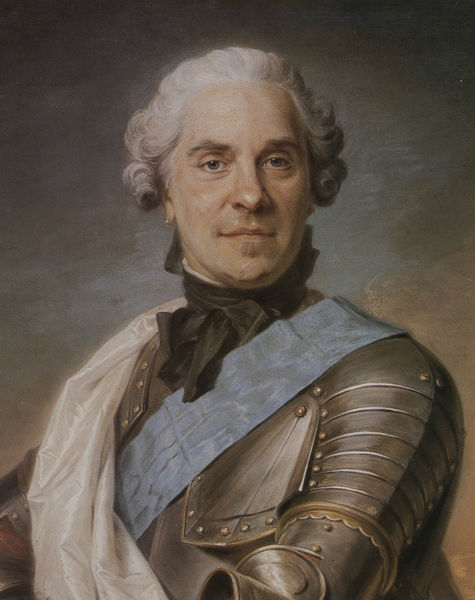
Titel: Maurice de Saxe
Künstler: Maurice Quentin de La Tour
Standort: Paris
Institution: Musée du Louvre
Schlagwörter: blau, gemälde, kopf, mann, schatten, umhang, weiß, ocker, braun, brust, frisur, grau, haar, licht, mund, nase, ohr, ohrring, pastell, profil, schwarz, stirn, blick, schal, schleier, tuch, weg, beige, fest, schleife, alt, jung, arm, augen, band, barock, gesicht, knoten, kragen, silber, bildnis, herr, portrait, porträt, spiegelung, gewand, haare, mantel, pose, adel, augenbrauen, en face, frontal, kinn, lippen, locken, ohren, rokoko, rosa, schulter, seide, oval, hellblau, perücke, schärpe, lächeln, seitlich, wangen, material, brauen, glanz, halstuch, pupillen, glänzend, metall, poliert, stofflichkeit, teint, nieten, geschlossen, masche, oberarm, hoch, satin, eisen, panzer, stolz, rippen, vatermörder, offizier, proträt, scherpe, herrscher, ritter, rüstung, gedreht, kravatte, harnisch, schlips, portät, silbern, neutral, halsbinde, ritterrüstung, zugewandt, feldherr, platten, adliger, scherpen, stahl, selbstbewusst, blech, metal, schanier, schutz, perrücke, mozart, gepudert, bleu, verkleidet, bartlos, portröt, la tour, weißhaarig, porträtt, rasier, bleu ciel, brustplatte, ellenbogenbeuge, halstuck, haslbinde, idealbildnis, portrrait, stolzer blick, hrring, siler, odensband